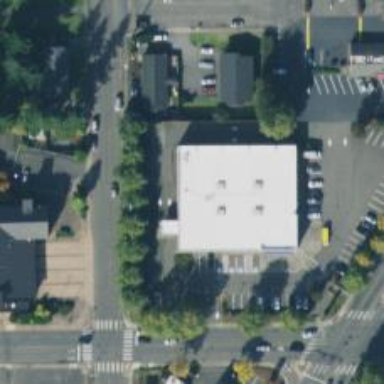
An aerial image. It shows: Pharmacy providing healthcare services.